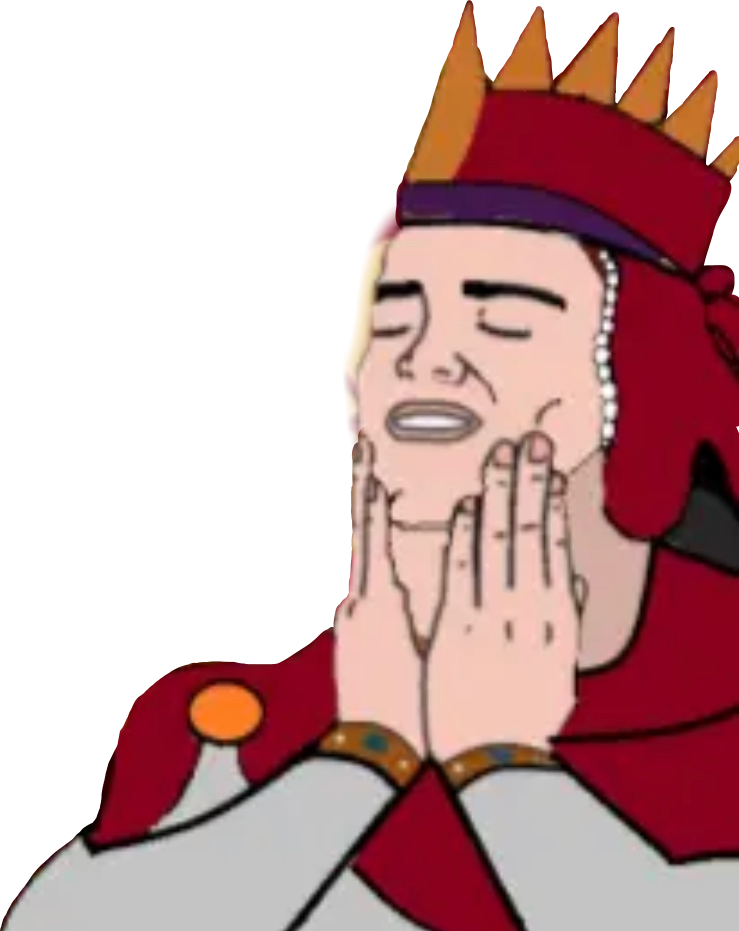
Label: 5_Feels_Good